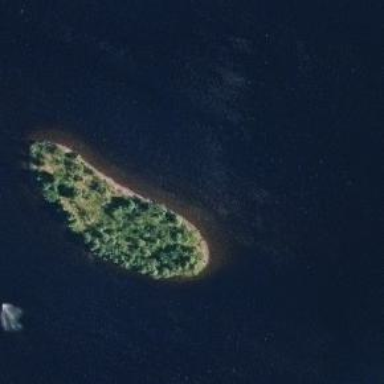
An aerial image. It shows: Islet covered with scrub vegetation.